Field crop: tomato
Growth stage: 1
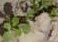
Species: portulaca